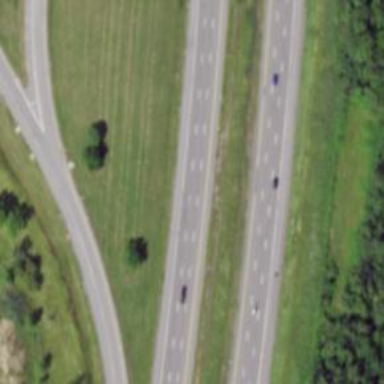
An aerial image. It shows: Asphalt motorway.